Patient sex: M
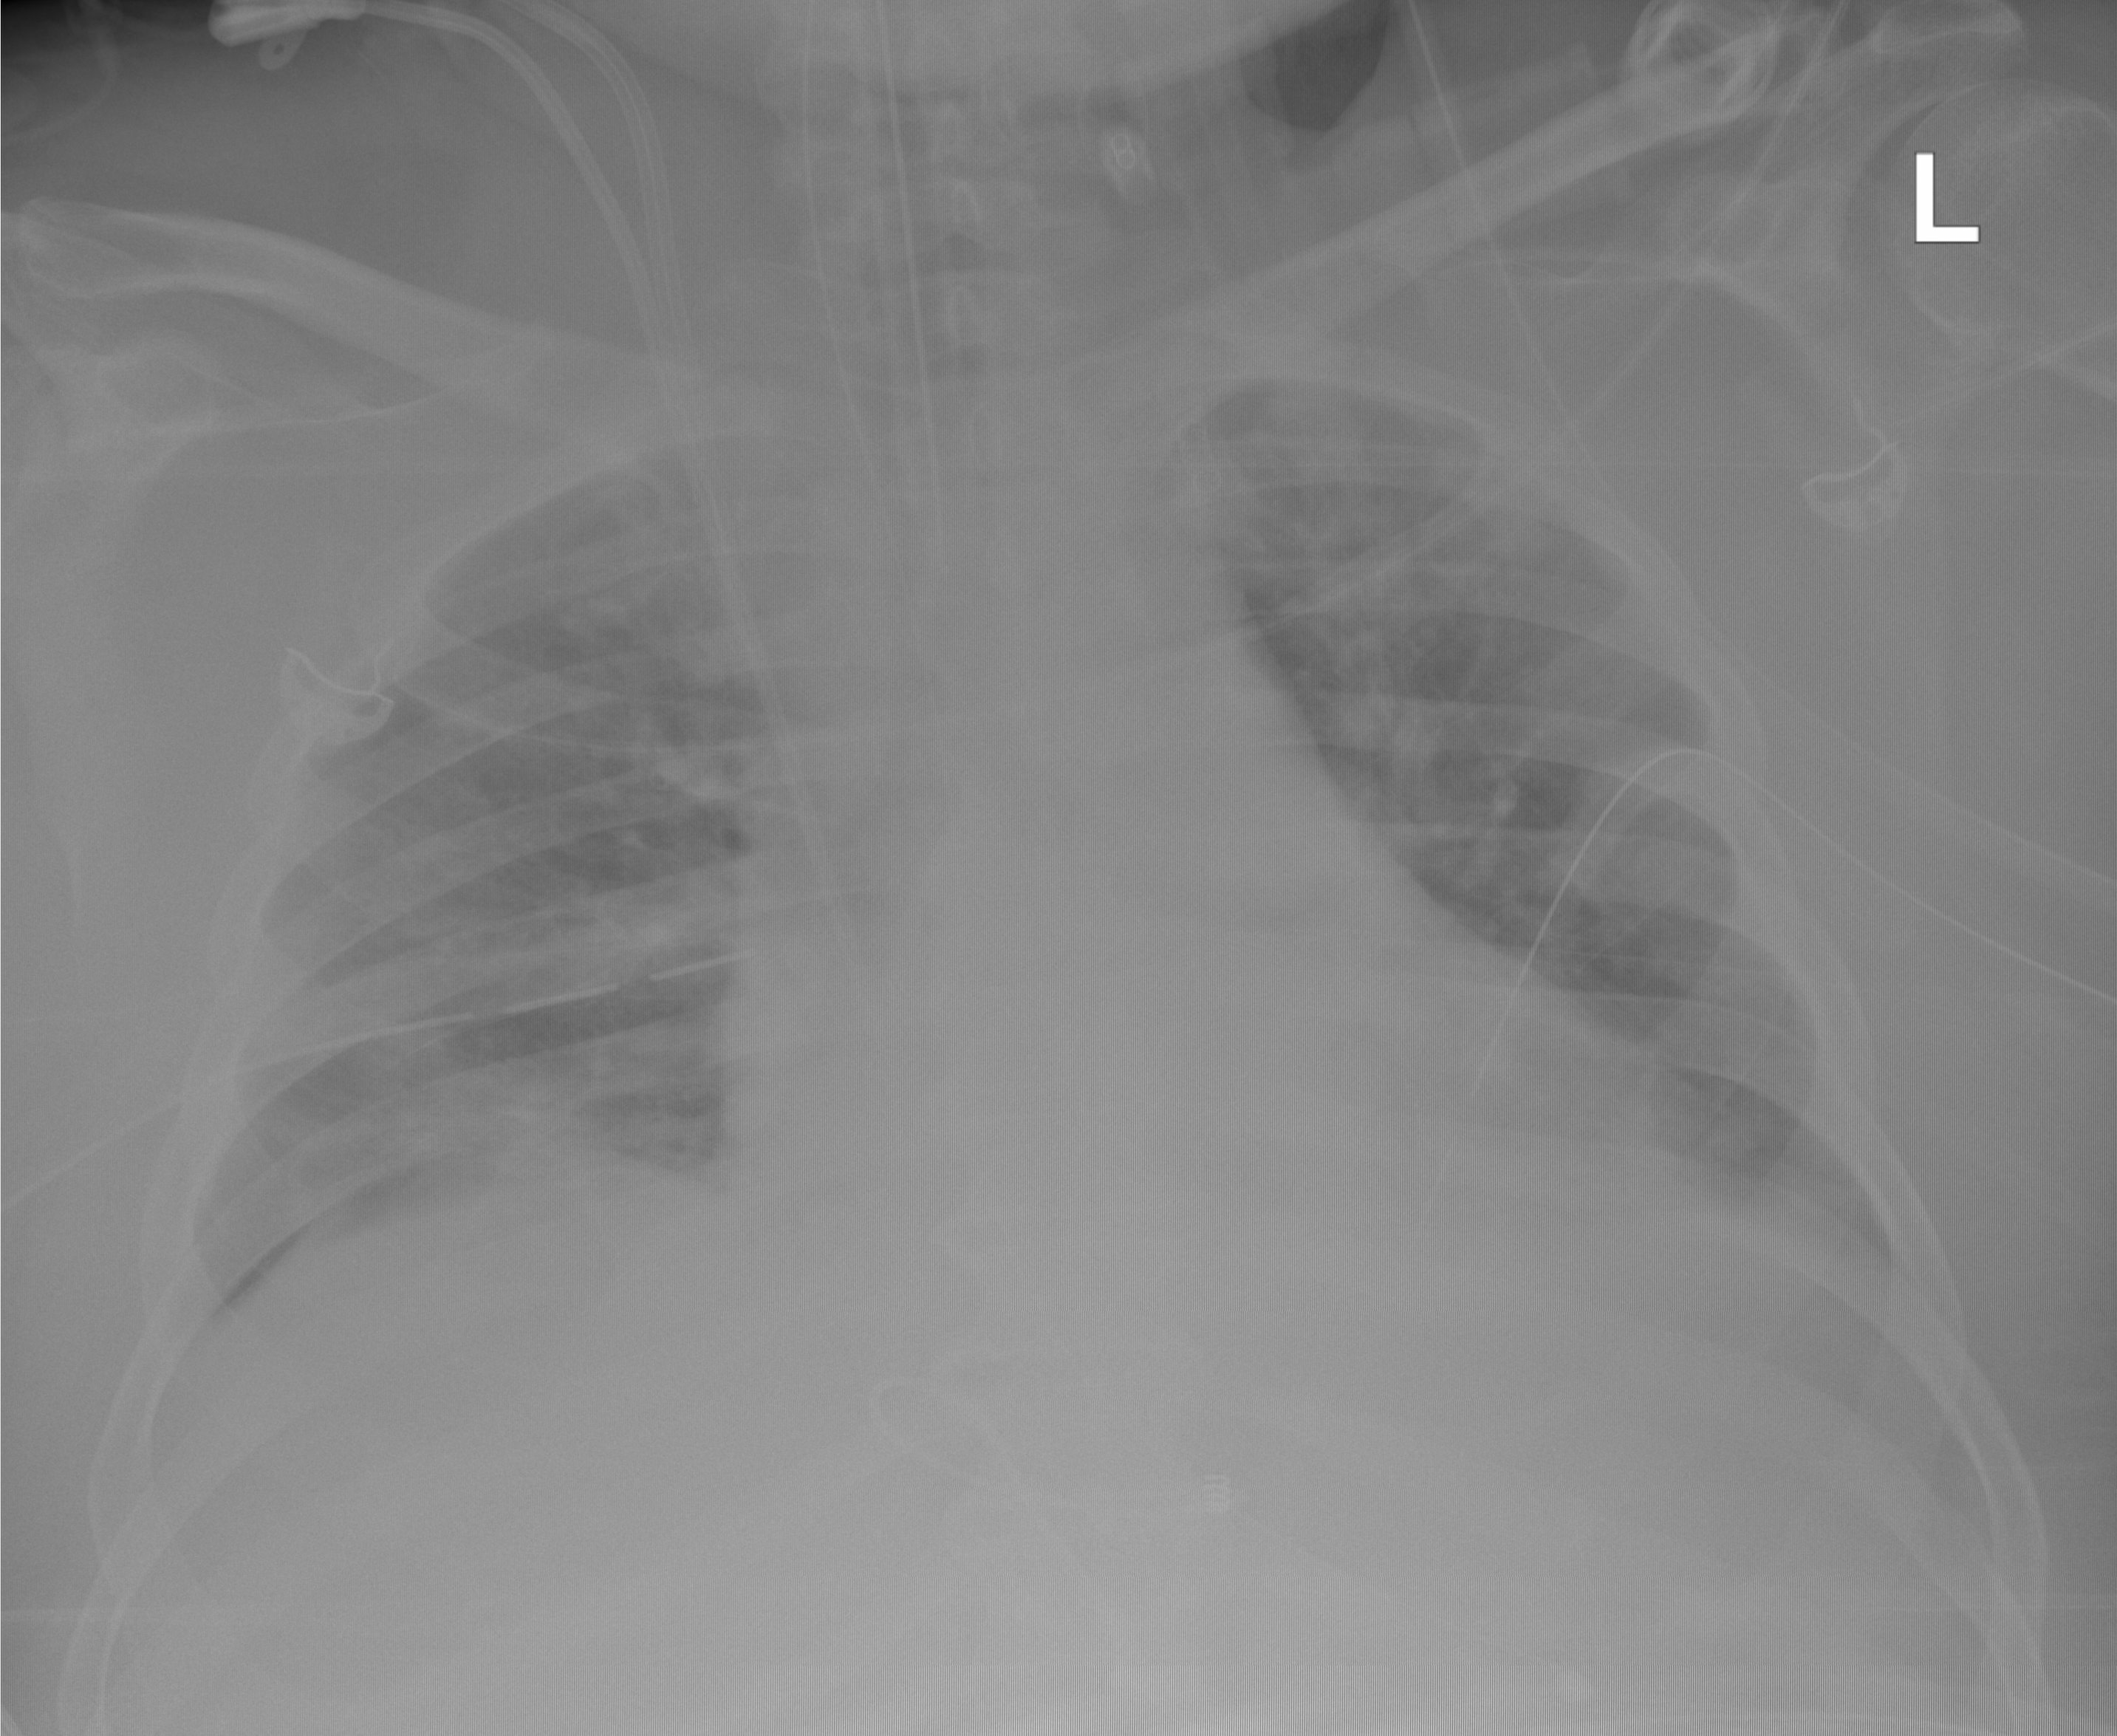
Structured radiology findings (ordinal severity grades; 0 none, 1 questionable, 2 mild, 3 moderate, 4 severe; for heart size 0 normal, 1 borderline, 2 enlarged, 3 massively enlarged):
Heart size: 1
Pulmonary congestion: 0
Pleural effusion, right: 0
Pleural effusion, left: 1
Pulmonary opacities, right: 1
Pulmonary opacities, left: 1
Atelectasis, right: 2
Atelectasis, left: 0